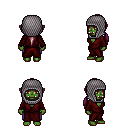
a pixel art fantasy rpg character, female body template, orc, green skin, red robe, magenta pants, white blonde ponytail hairstyle, chain hood, four views (front, back, left, right), 2x2 character sprite sheet, small pixel art, hard edges, no anti-aliasing